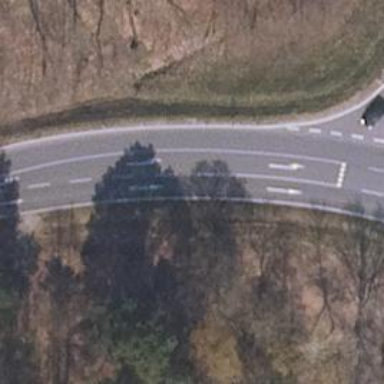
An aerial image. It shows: Primary road with asphalt surface.